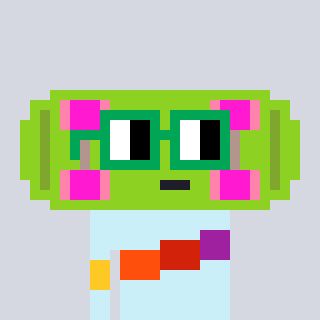
a pixel art character with square green glasses, a skateboard-shaped head and a cold-colored body on a cool background